A time-domain waveform of one vibration snapshot from a rolling-element bearing is shown. Diagnose the bearing from this image, choosing from: normal, inner_race, outer_race, ball.
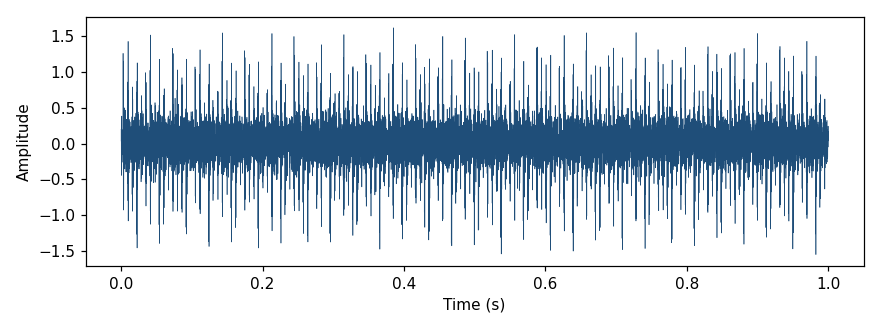
Answer: inner_race